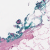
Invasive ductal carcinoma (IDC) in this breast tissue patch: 0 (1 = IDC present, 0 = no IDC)